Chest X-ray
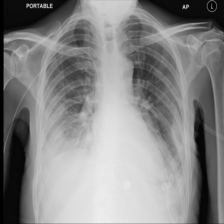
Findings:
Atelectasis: negative
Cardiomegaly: negative
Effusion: negative
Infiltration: negative
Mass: negative
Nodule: negative
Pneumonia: negative
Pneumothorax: negative
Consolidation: negative
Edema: negative
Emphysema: negative
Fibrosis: negative
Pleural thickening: negative
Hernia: negative